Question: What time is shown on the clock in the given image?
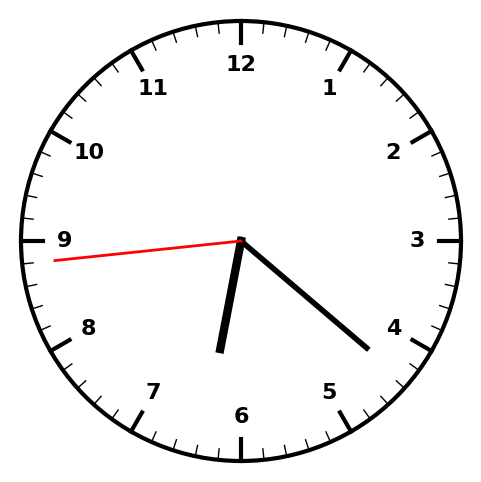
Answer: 06:21:44